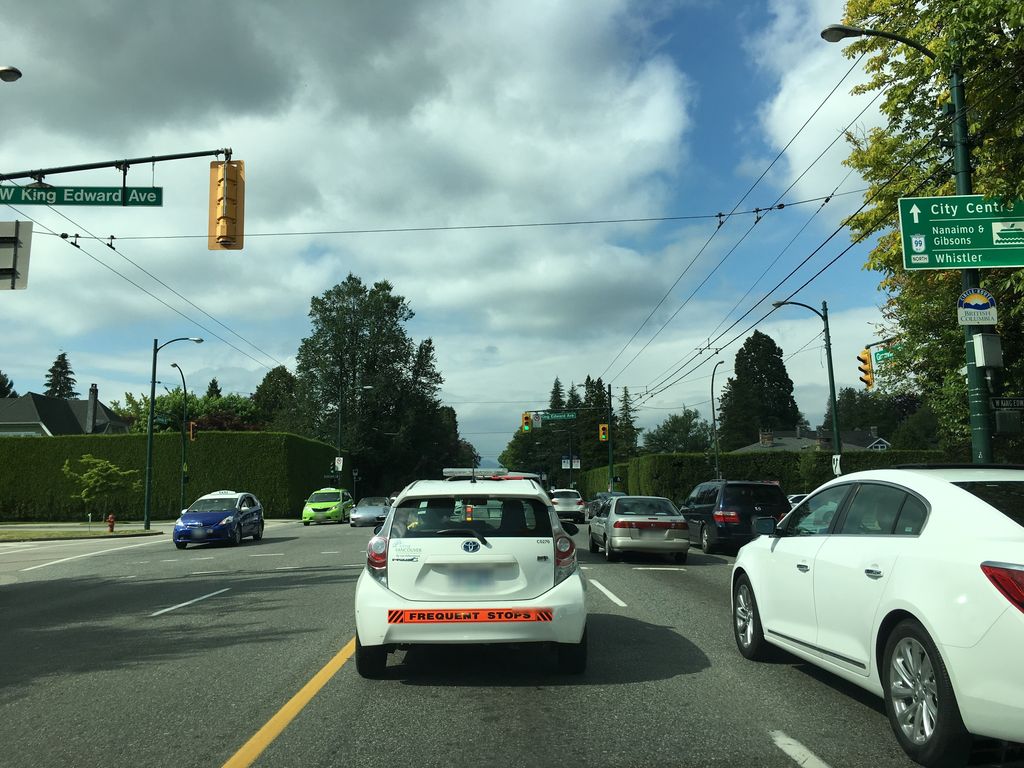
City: vancouver